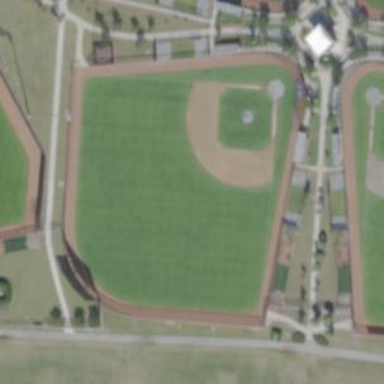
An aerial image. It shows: Baseball pitch for leisure land.